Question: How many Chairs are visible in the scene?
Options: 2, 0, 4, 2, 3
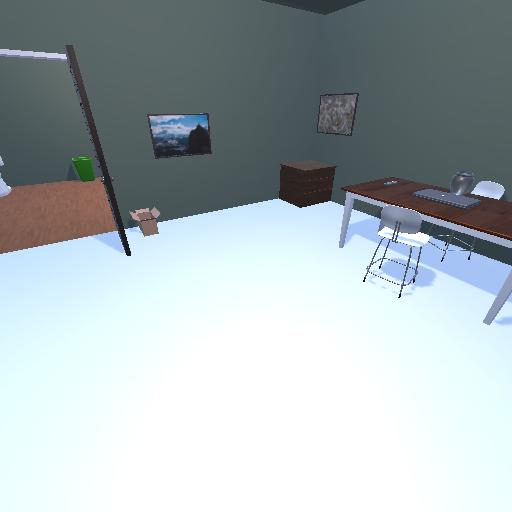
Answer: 2